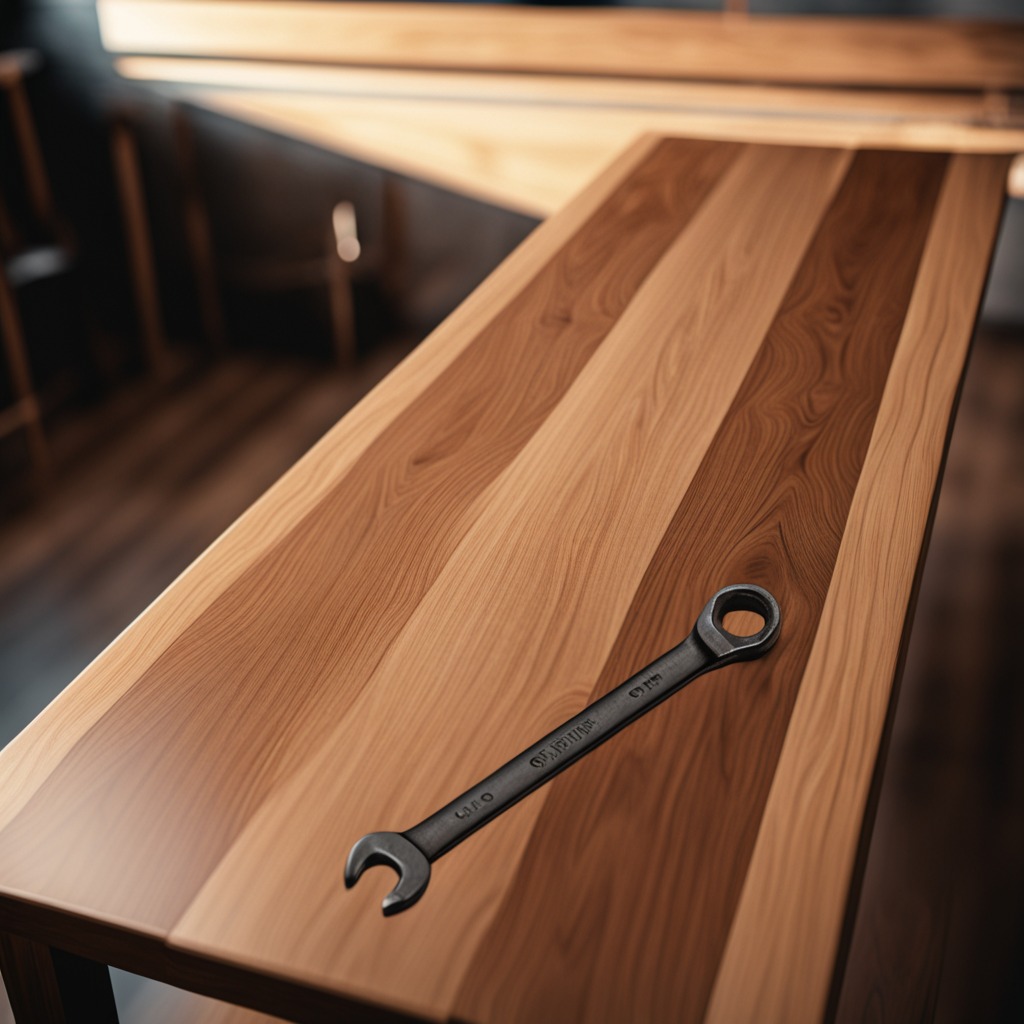
An wrench is lying on the wooden table in a carpentry studio.